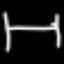
Label: bed